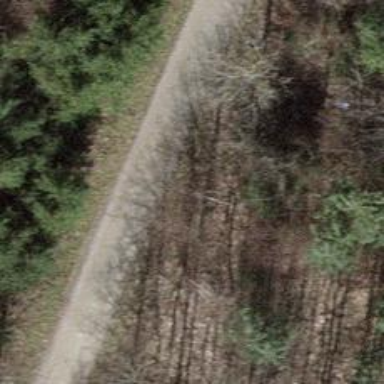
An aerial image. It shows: Track road with grade3 tracktype.